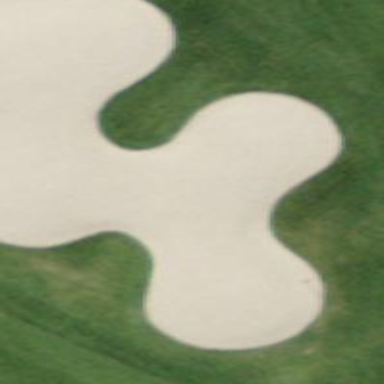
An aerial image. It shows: Sandy area is golf bunker.